Question: I am developing an app on XCode 5 and I don't found the answer for this.

Which method is the one that controls that "X" button on the 'UISearchBar'? I tried with
'''
-(void)searchBarCancelButtonClicked:(UISearchBar *)searchBar
'''
But it doesn't work
Any clue?
Thanks in advance!
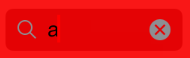
Answer: Try this,
Subclass 'UISearchBar'
'''
@interface CustomSearchBar : UISearchBar
'''
and add delegate method of 'UITextField'
'''
- (BOOL)textFieldShouldClear:(UITextField *)textField
'''
in that class. hope this will help.